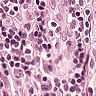
Metastatic tissue present: no